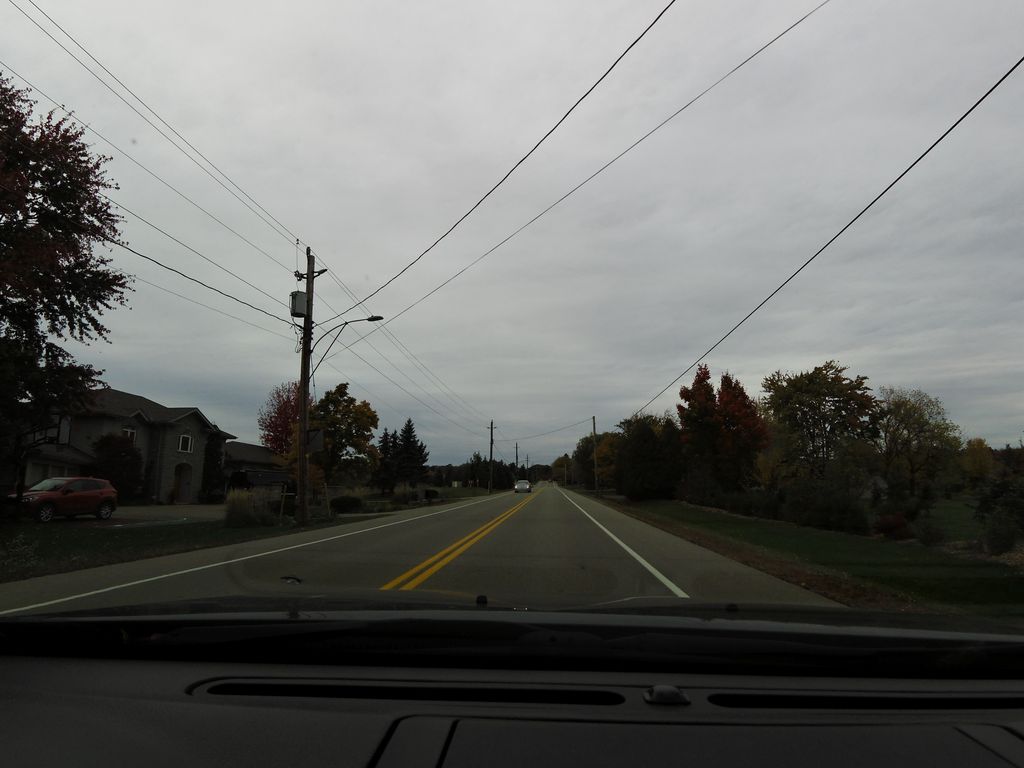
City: hamilton